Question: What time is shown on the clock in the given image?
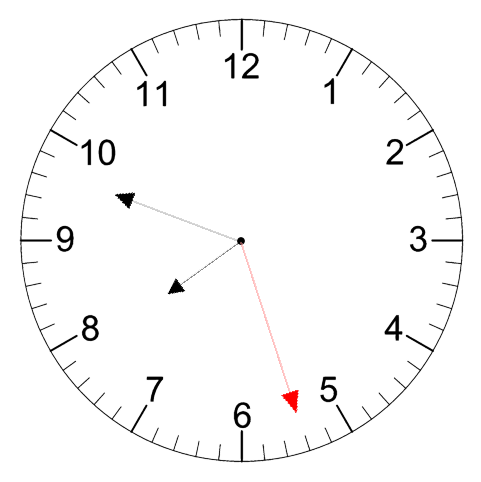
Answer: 07:48:27